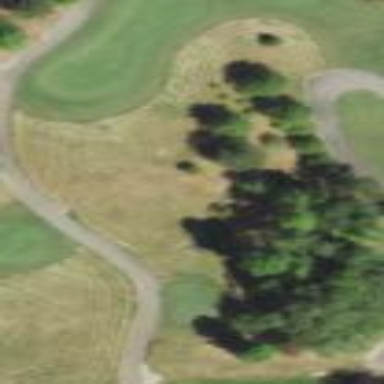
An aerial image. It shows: Rough grassy area used for golf.